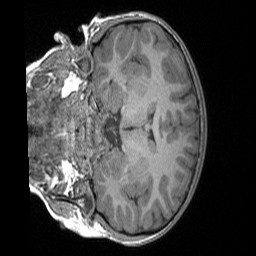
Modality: T1w
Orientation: coronal
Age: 7
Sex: female
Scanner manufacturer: siemens
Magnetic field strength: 3 T
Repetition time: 1.65 s
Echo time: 0.00203 s